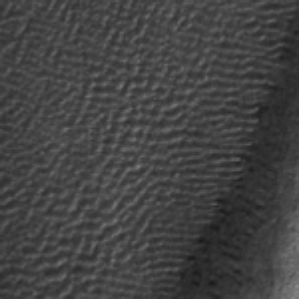
Label: frost